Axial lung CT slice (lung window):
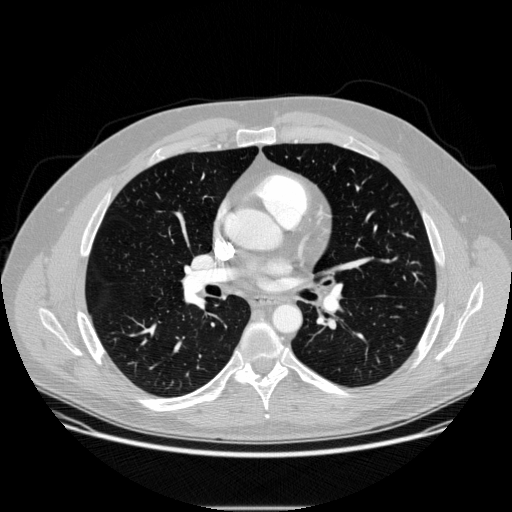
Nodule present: no